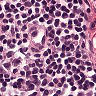
Metastatic tissue present: no